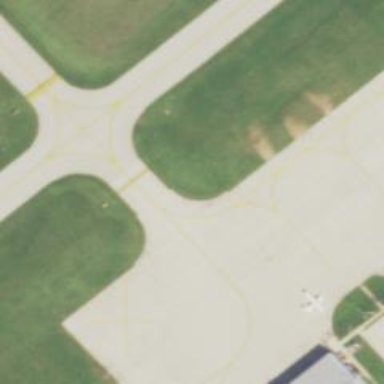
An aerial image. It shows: View of taxiway at the airport.